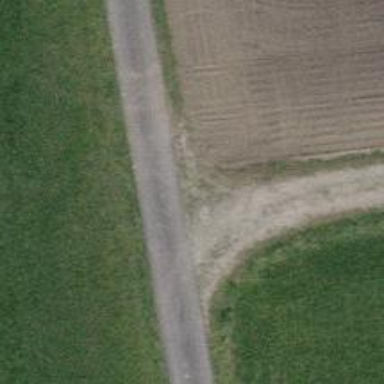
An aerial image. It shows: Residential road with smooth asphalt surface. The road is suitable for agricultural vehicles.